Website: apple
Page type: address-validator
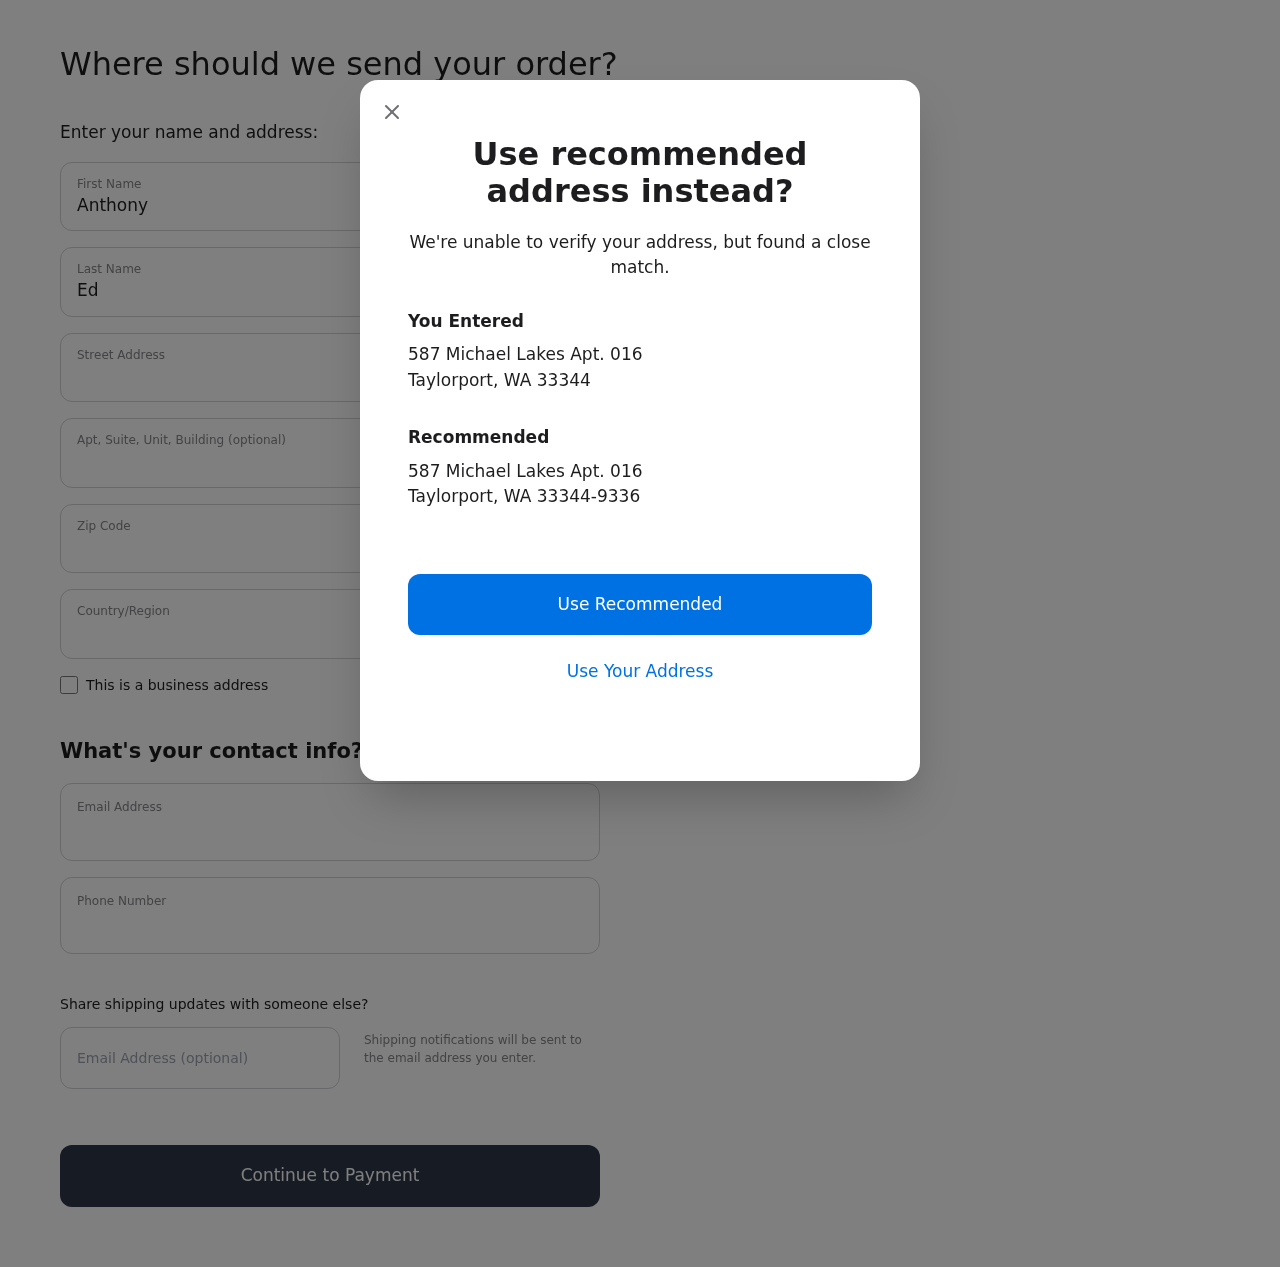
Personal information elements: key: PII_CITY
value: Taylorport
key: PII_COUNTRY
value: United States
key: PII_EMAIL
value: aedwards@gmail.com
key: PII_FIRSTNAME
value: Anthony
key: PII_GIFT_EMAIL
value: donnagonzalez@gmail.com
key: PII_LASTNAME
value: Edwards
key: PII_PHONE
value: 4328931757
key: PII_POSTCODE
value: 33344
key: PII_POSTCODE_FULL
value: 33344-9336
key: PII_STATE_ABBR
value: WA
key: PII_STREET
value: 587 Michael Lakes Apt. 016
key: PII_STREET2
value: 587 Michael Lakes Apt. 016
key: PII_STREET2
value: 94906 Nancy Mews
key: PII_CITY2
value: Taylorport
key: PII_STATE_ABBR2
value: WA